Question: I have a Jenkins and a Sonar server (version 3.4) running on my Server. Every time my Jenkins does a build a Sonar code analysis is triggered using the sonar-maven-plugin 2.0. I set up some custom sonar roles (Settings -> Security -> Roles) for my open source projects, so that anyone can see the results of these. But everytime a new analysis is done, sonar seems to forget this custom defined roles and applies the default ones, so anonymous users can not take a look at the statistics.
I'm running the Sonar analysis using the sonar-maven-plugin 2.0, from within Jenkins.
Does anyone know how to save the custom sonar roles permanently?
Users: sonar-users
Code viewers: sonar-users
Users: Anyone, sonar-users
Code viewers: Anyone, sonar-users
Sonar Version 3.4 / "Roles" are defined here: Settings -> Security -> Roles
<URL>

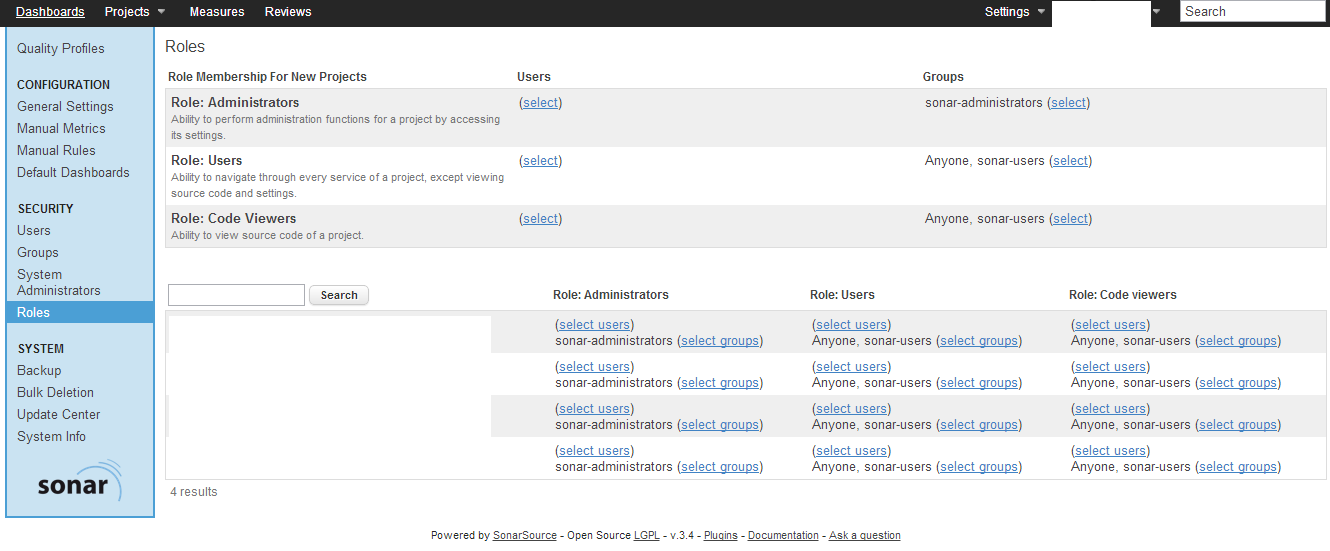
Answer: @Elton, this is in fact a critical bug introduced in Sonar 3.4 : <URL>. We're going to fix it and version 3.4.1 should be available next week.